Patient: sex F, age 56
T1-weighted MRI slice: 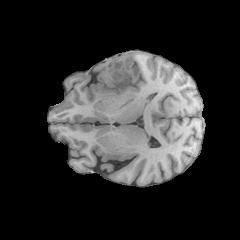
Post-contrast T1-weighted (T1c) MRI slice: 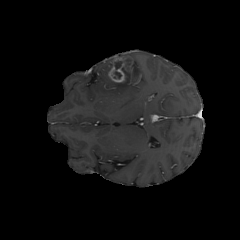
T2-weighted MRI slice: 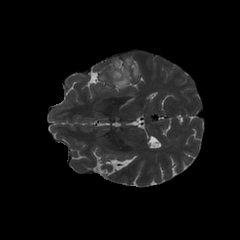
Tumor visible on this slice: yes
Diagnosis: Glioblastoma, IDH-wildtype
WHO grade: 4